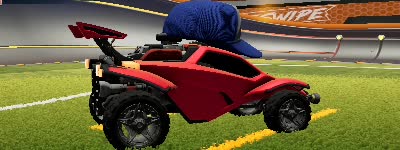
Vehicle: octane